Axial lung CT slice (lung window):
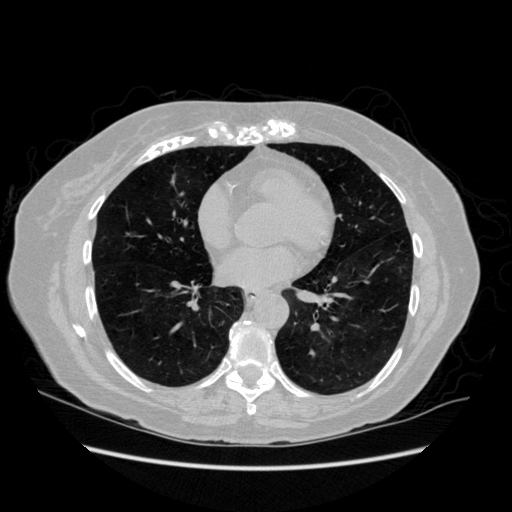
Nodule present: no